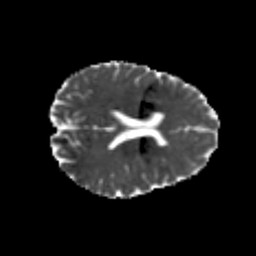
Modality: MD
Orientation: axial
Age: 25
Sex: female
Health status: healthy
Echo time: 0.074 s